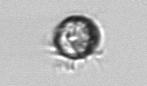
Label: Ciliophora